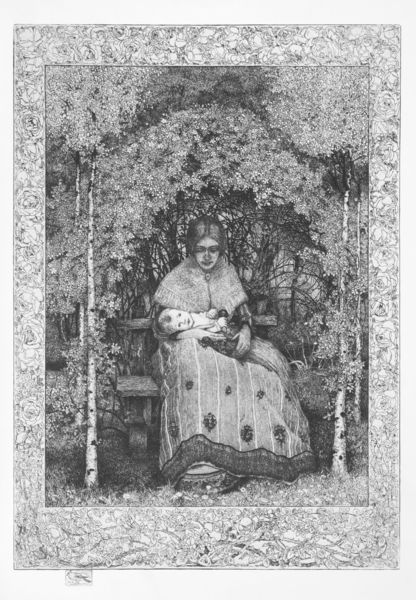
Titel: Erster Sommer
Künstler: Heinrich Vogeler
Standort: (Seriendruck)
Schlagwörter: baum, blätter, hand, umhang, bäume, mädchen, sitzen, blumen, frau, kleid, zeichnung, gras, park, schal, tuch, muster, rock, alt, faru, rahmen, birken, natur, busch, büsche, kind, mutter, mittelscheitel, scheitel, wald, garten, sommer, ruhe, baby, bank, stämme, jugendstil, wolle, streifen, schoß, stola, amme, schwarz weiss, kinderfrau, mutter und kind, puppe, kleinkind, jahr, schultertuch, worpswede, baldachin, pelzstola, ornamentik, maria, blätterdach, laube, spielzeug, säugling, zeichung, overbeck, zecihnung, baumsäulen, detaillierte wiedergabe, hält kind auf schoss, kind als bildmittelpunkt, mariendarstellung, pieta klein, sakraler charakter, sitzende frau, bäumen, amm, wlle